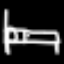
Label: bed